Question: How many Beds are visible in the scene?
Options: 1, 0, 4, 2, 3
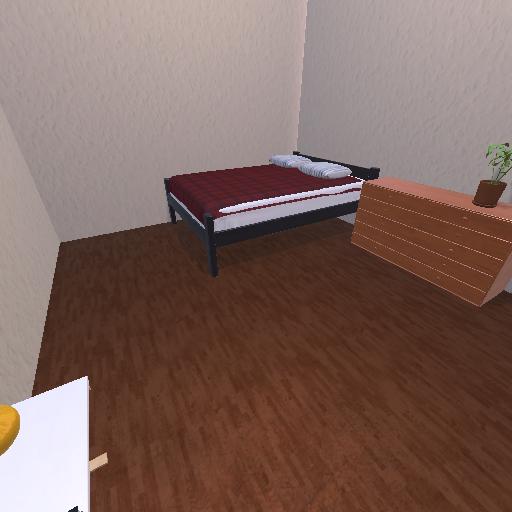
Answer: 1